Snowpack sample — Snodgrass Mountain, Crested Butte, Colorado (2/4/25, 12:06 PM MST)
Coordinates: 38.923, -106.968
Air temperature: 35 °F
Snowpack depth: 80 cm
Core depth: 60 cm
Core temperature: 32 °F
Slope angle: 14°, slope face: 78°
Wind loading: low
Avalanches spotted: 0
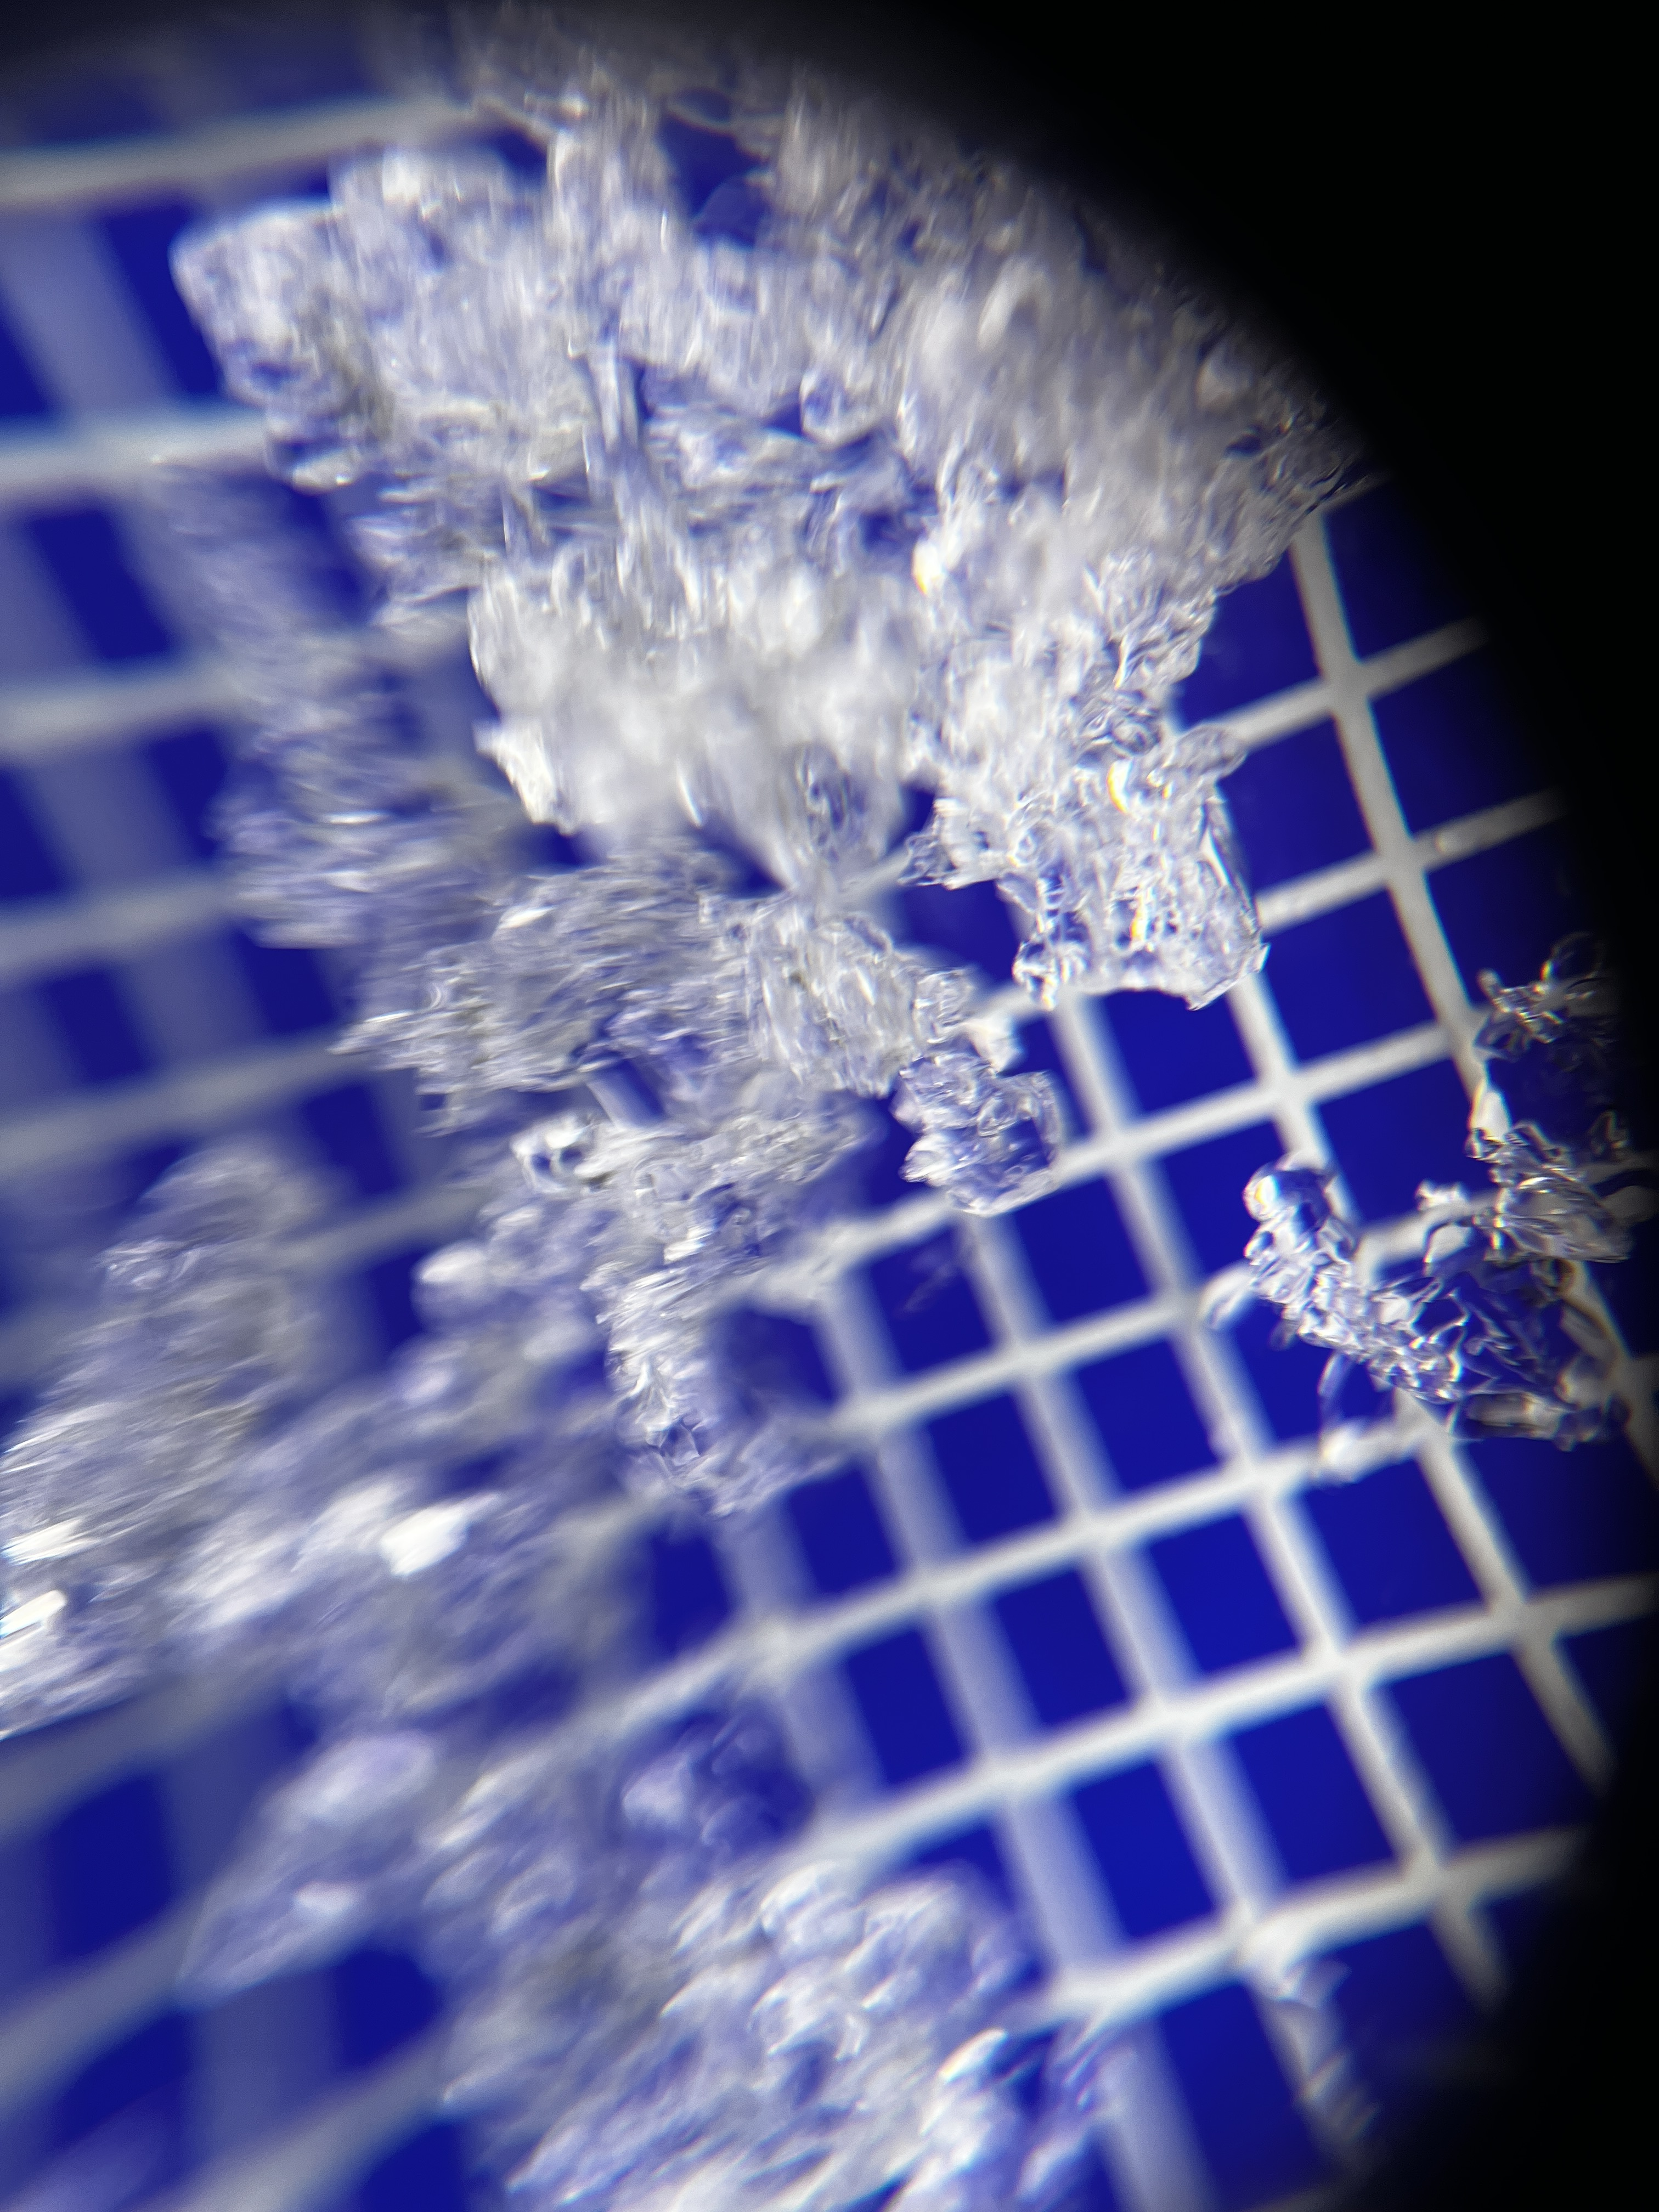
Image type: magnified_profile
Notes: No avalanches nearby, unusually warm weather for the last month reported by residents, Collected 25 yards from treeline